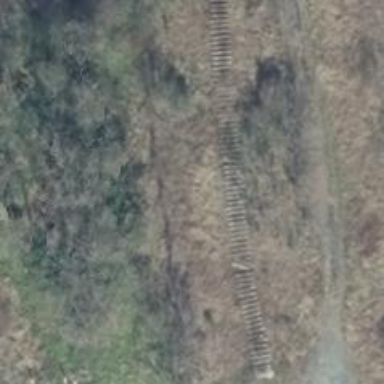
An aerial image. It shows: Abandoned railway yard is depicted.